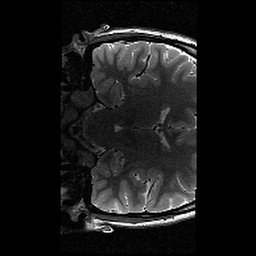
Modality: T2w
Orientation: coronal
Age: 13
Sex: female
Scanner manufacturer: siemens
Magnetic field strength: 3 T
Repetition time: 9.23 s
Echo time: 0.067 s